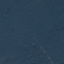
Label: Forest